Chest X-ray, PA view. Patient: 30 years old, sex F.
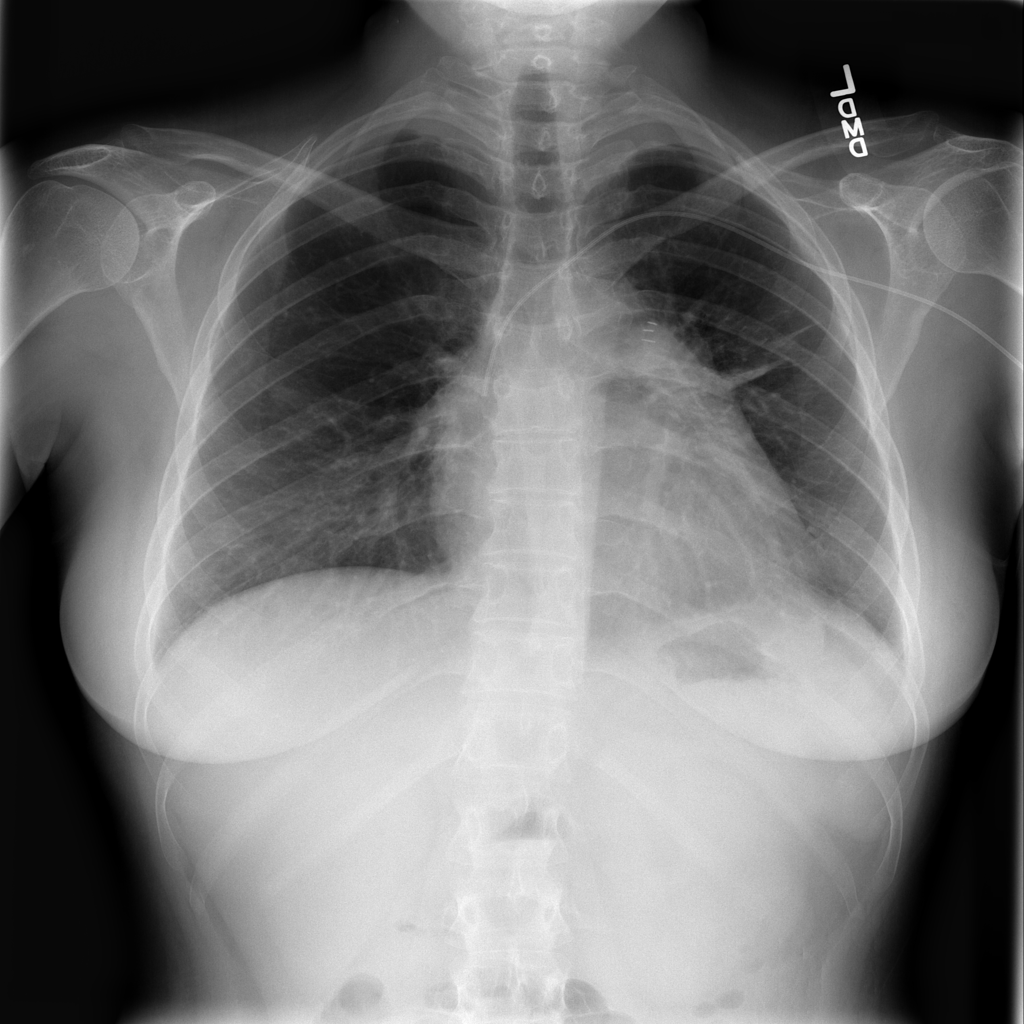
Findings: No Finding